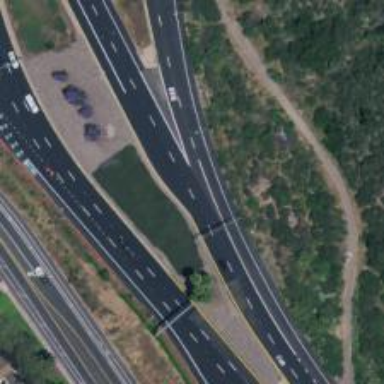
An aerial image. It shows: Expressway with asphalt surface classified as trunk highway.